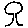
Label: tree